Question: I followed instruction to setup my android project with correct app_id, parse_app_id, parse_client_id. And even using <URL> to sign up a new account & logged-in. But facebook login just doesn't work!
Here's my settings(UPDATED to Parse-1.9.1 & Facebook v4.0.1):
In my app the build.gradle:
'''
compile project(':ParseLoginUI')
compile 'com.facebook.android:facebook-android-sdk:4.0.1'
'''
In the ParseLoginUI project its build.gradle(not change just copied from repo):
'''
dependencies {
compile 'com.parse.bolts:bolts-android:1.2.0'
compile 'com.android.support:support-v4:22.0.0'
provided 'com.facebook.android:facebook-android-sdk:4.0.1'
// This assumes that your app's project has a compile dependency on the Parse SDK JAR files.
// Your project's build.gradle should say:
//
// compile files('YOUR_PROJECT_LIBS_PATH/Parse-1.9.1.jar')
// compile files('YOUR_PROJECT_LIBS_PATH/ParseFacebookUtilsV4-1.9.1.jar')
//
// Since the dependency below is "provided" instead of "compile", your project's build.gradle
// does not have to refer to the same Parse SDK instance that's in the ParseLoginUI/libs folder.
provided files("$rootProject.projectDir/ParseLoginUI/libs/Parse-1.9.1.jar")
provided files("$rootProject.projectDir/ParseLoginUI/libs/ParseFacebookUtilsV4-1.9.1.jar")
}
'''
Clicking login button will run:
'''
facebookLoginButton = (Button) view.findViewById(R.id.fb_auth_button);
facebookLoginButton.setOnClickListener(new View.OnClickListener() {
@Override
public void onClick(View view) {
onLoadingListener.onLoadingStart(false); // Facebook login pop-up already has a spinner
if (config.isFacebookLoginNeedPublishPermissions()) {
ParseFacebookUtils.logInWithPublishPermissionsInBackground(getActivity(),
config.getFacebookLoginPermissions(), facebookLoginCallbackV4);
} else {
ParseFacebookUtils.logInWithReadPermissionsInBackground(getActivity(),
config.getFacebookLoginPermissions(), facebookLoginCallbackV4);
}
}
});
private LogInCallback facebookLoginCallbackV4 = new LogInCallback() {
@Override
public void done(ParseUser user, ParseException e) {
if (isActivityDestroyed()) {
return;
}
if (user == null) {
//loadingFinish();
if (e != null) {
Logger.d(getString(com.parse.ui.R.string.com_parse_ui_login_warning_facebook_login_failed) +
e.toString());
}
UIUtils.getSoldaToast(
getActivity(),
getString(com.parse.ui.R.string.com_parse_ui_facebook_login_failed_toast),
Gravity.CENTER).show();
} else if (user.isNew()) {
GraphRequest.newMeRequest(AccessToken.getCurrentAccessToken(),
new GraphRequest.GraphJSONObjectCallback() {
@Override
public void onCompleted(JSONObject fbUser,
GraphResponse response) {
/*
If we were able to successfully retrieve the Facebook
user's name, let's set it on the fullName field.
*/
ParseUser parseUser = ParseUser.getCurrentUser();
if (fbUser != null && parseUser != null
&& fbUser.optString("name").length() > 0) {
parseUser.put(USER_OBJECT_NAME_FIELD, fbUser.optString("name"));
parseUser.saveInBackground(new SaveCallback() {
@Override
public void done(ParseException e) {
if (e != null) {
Logger.d(getString(
com.parse.ui.R.string.com_parse_ui_login_warning_facebook_login_user_update_failed) +
e.toString());
}
loginSuccess();
}
});
}
loginSuccess();
}
}
).executeAsync();
} else {
loginSuccess();
}
}
};
'''
It always return null user & ParseException said invalid date:

checkout the <URL> but still don't know what I did wrong.
BTW, I'm sure I DO comment out 'Parse.enableLocalDatastore(this);' to make it's not because of <URL>. And the only facebook permission I request is 'email' so the call would be
'''
ParseFacebookUtils.logInWithReadPermissionsInBackground(
getActivity(),
config.getFacebookLoginPermissions(),
facebookLoginCallbackV4
);
'''
After update to latest version of ParseUI-android, the issue still occur.
Anyone experience this?
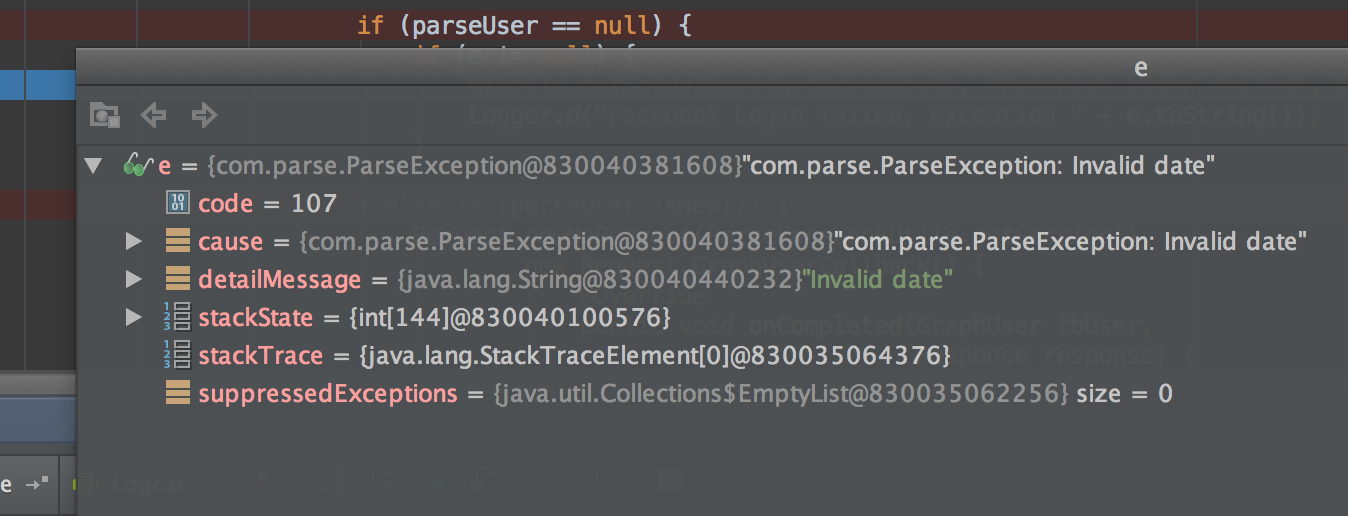
Answer: Finally I got this solved! Friend suggest me to 'delete the app from my facebook account' to make sure starting fresh. And then uninstall the Android app to re-install again. BOOOM! it works! Thank you Faceboooook.
Hope this helps!